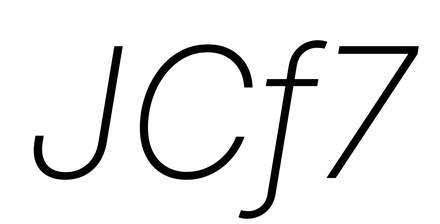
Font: Inter-Italic_ExtraLight_Italic